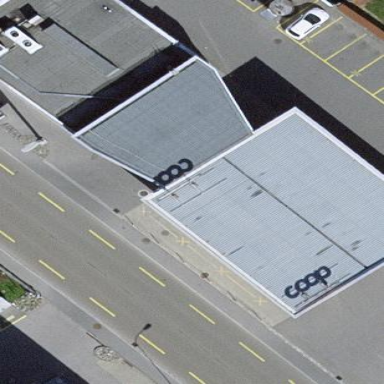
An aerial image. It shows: View of roof of building.